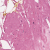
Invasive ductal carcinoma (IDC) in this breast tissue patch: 0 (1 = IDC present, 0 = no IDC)